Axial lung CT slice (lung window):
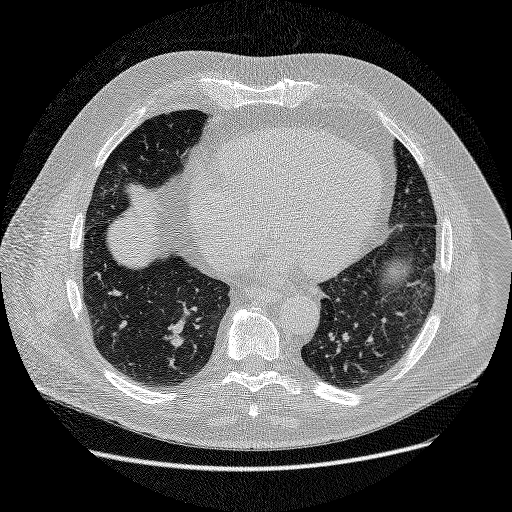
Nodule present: no